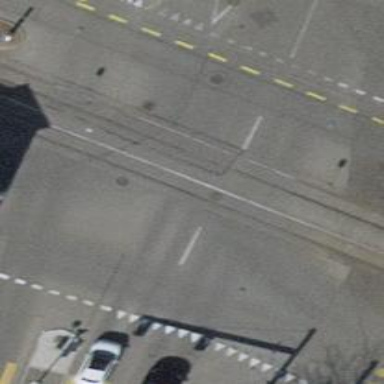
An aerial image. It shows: Tram level crossing on railway.